Question: I'm designing a UserControl in WPF. There is a canvas with some paths. Among those path I have two Ellipses (top and bottom of the picture). I'm doing some works when 'MouseUp' event of the Ellipses is fired but when the user clicks on the plus/minus path they are not firing! I have seen<URL>. But It seems here the bubbling and tunneling is not the case because minus/plus paths are not contained in ellipses. Here is the code for one of the ellipses:
'''
<Canvas Width="96" Height="550" MouseUp="plusPath_MouseUp" Background="Transparent">
<Path x:Name="Path" Width="96" Height="550" Canvas.Left="0" StrokeThickness="6" StrokeLineJoin="Round" Stroke="#FF465546" Canvas.Top="0" Stretch="Fill" Data="..."/>
<Ellipse x:Name="zoomIn" Width="68" Height="68" Canvas.Left="14" Canvas.Top="18.5143" />
<Ellipse x:Name="zoomOut" Width="68" Height="68" Canvas.Left="14" Canvas.Top="468.79" />
<Path x:Name="minusPath" Cursor="Hand" Width="36" Height="6" Canvas.Left="30" Canvas.Top="500" Stretch="Fill" StrokeThickness="6" StrokeLineJoin="Round" Stroke="#FF87A698" Data="F1 M 33.0001,501.956L 63.0001,501.956"/>
<Path x:Name="plusPath" Cursor="Hand" Width="36.0001" Height="36" Canvas.Left="30" Canvas.Top="34" Stretch="Fill" StrokeThickness="6" StrokeLineJoin="Round" Stroke="#FF87A698" Data="M 34.0658,52.181L 64.0659,52.181M 49.0657,67.181L 49.0657,37.181"/>
</Canvas>
'''
Should I handle the 'MouseUp' event of the minus/plus paths or there is a better way?
I'm looking for the best practices.

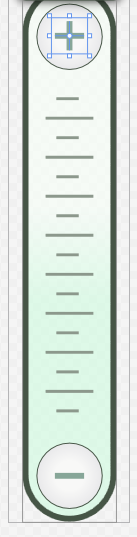
Answer: You can put both 'Ellipse' and 'Path' into 'Grid' and catch 'MouseUp="zoomIn_MouseUp"' there:
'''
<Grid Cursor="Hand" MouseUp="zoomIn_MouseUp" Canvas.Left="14" Canvas.Top="18.5143">
<Ellipse x:Name="zoomIn" Width="68" Height="68"/>
<Path x:Name="plusPath" StrokeThickness="6" Width="36.0001" Height="36" StrokeLineJoin="Round" Stretch="Fill" Stroke="#FF87A698" Data="M 34.0658,52.181L 64.0659,52.181M 49.0657,67.181L 49.0657,37.181"/>
</Grid>
'''